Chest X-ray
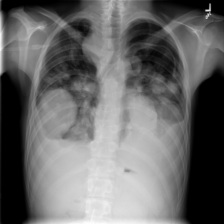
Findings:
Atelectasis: positive
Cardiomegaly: negative
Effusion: positive
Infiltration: negative
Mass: positive
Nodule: negative
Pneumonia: negative
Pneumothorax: negative
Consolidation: negative
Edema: negative
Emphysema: negative
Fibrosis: negative
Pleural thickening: negative
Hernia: negative